Question: I want to add a color mask on my MapView screen (without coordinate, I want to display it on all my mapView) and keep the control on this mapView.
I've heard about MKOverlay but I dont know how to use it for all the map and without using coordinate cause I want it on all the map screen.

Does someone have the idea?
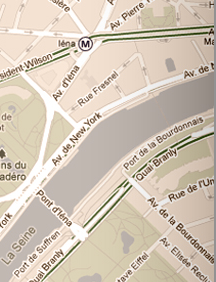
Answer: You can create a filter view with implementing the '-hitTest:withEvent:' method. When you touch the filter view, it'll works on the view it returns:
> Returns the farthest descendant of the receiver in the view hierarchy (including itself) that contains a specified point.
Suppose you've a MKMapView called 'mapView', and a MapFilterView (subclassed from UIView) called 'mapFilterView', both of them are subviews of 'mainView', except the layer ('mapFilterView' is on 'mapView'). Here's a snippet code that'll describe it clear:
MapFilterView.h
'''
...
@interface MapFilterView : UIView {
MKMapView * mapView_;
}
@property (nonatomic, retain) MKMapView * mapView;
@end
'''
MapFilterView.m
'''
#import "MapFilterView.h"
@implementation MapFilterView
@synthesize mapView = mapView_;
- (void)dealloc {
self.mapView = nil;
[super dealloc];
}
- (id)initWithFrame:(CGRect)frame {
self = [super initWithFrame:frame];
if (self) {
// Initialization code
}
return self;
}
- (UIView *)hitTest:(CGPoint)point withEvent:(UIEvent *)event {
UIView * child = [super hitTest:point withEvent:event];
if (child == self)
return mapView_;
return child;
}
'''
And in your main view controller (suppose in '-viewDidLoad:'):
'''
// Create the map view
...
[self.view addSubview:self.mapView];
// Create the map filter view
mapFilterView_ = [[MapFilterView alloc] initWithFrame:mapFilterViewFrame];
mapFilterView_.mapView = self.mapView;
[self.view addSubview:mapFilterView_];
'''
This code is just a sample, you'd better test it yourself. Hope this'll helps! :)